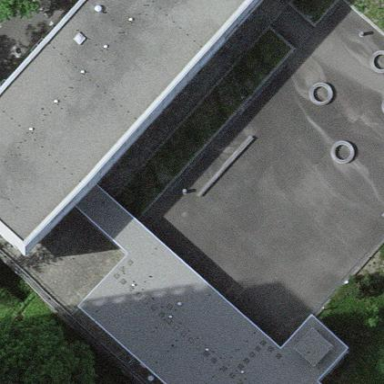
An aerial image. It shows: School building.